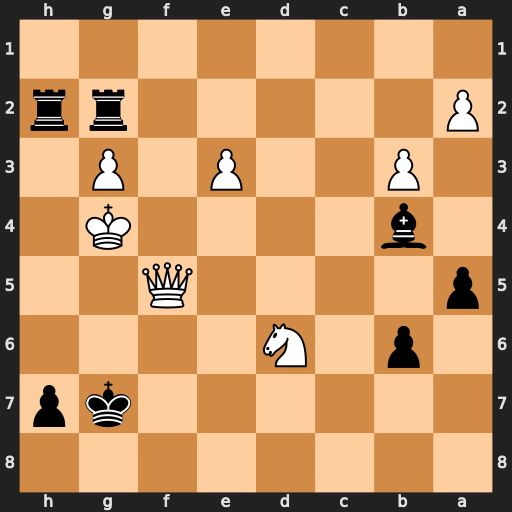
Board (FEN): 8/6kp/1p1N4/p4Q2/1b4K1/1P2P1P1/P5rr/8
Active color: b
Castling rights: -
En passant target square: -
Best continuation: h5+ Kg5 Rxg3+ Kf4 Bxd6+